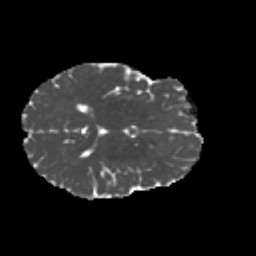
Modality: MD
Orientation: axial
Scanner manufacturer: siemens
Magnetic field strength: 3 T
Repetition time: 4.16 s
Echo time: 0.0806 s